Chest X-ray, AP view. Patient: 29 years old, sex M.
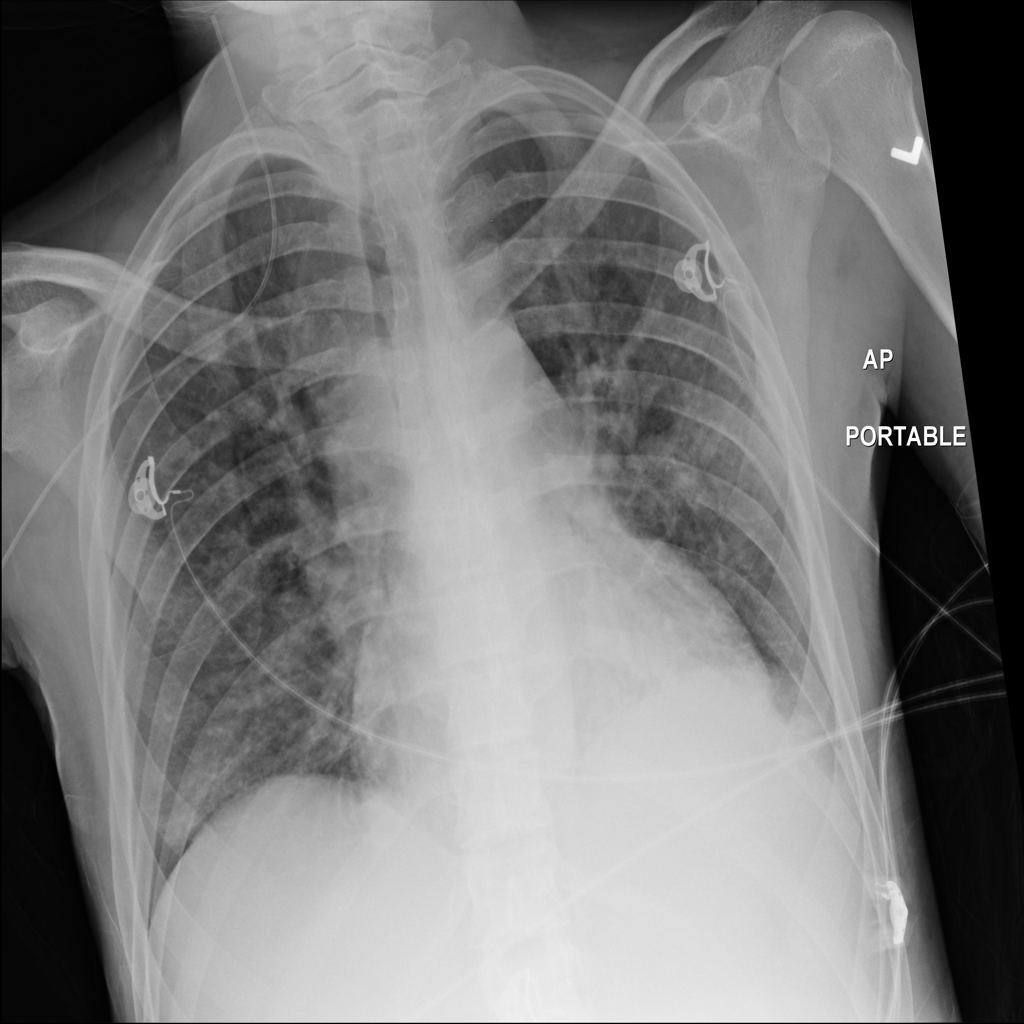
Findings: Infiltration